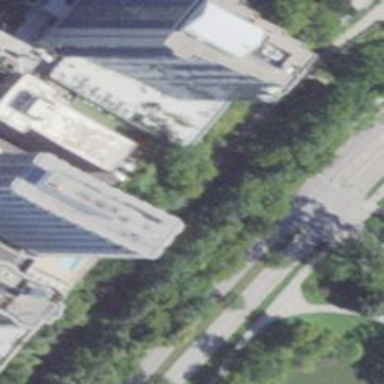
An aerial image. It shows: Multi-storey parking building.